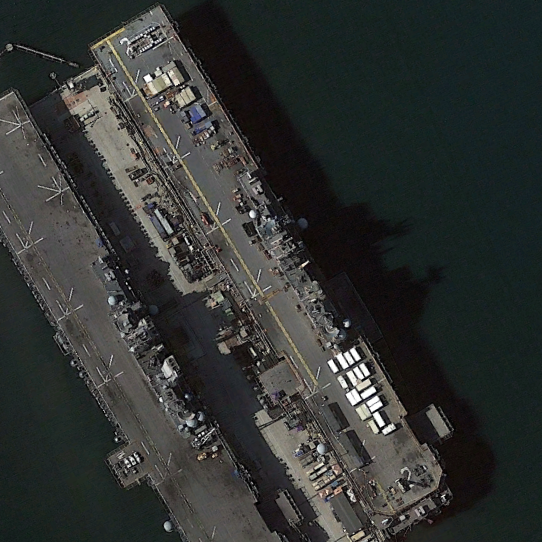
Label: Wasp-class_assault_ship